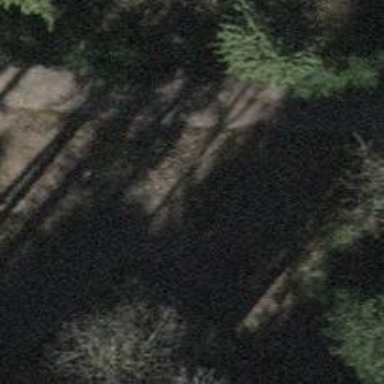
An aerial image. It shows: Compacted track road with grade3 track type. The trail visibility is excellent.